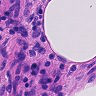
Metastatic tissue present: no